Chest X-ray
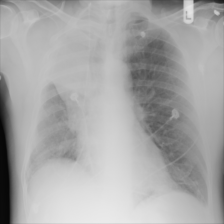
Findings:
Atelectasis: negative
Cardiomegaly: negative
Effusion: negative
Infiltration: negative
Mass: negative
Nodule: negative
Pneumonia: negative
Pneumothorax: negative
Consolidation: positive
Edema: negative
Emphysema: negative
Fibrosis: negative
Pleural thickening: negative
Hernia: negative